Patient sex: M
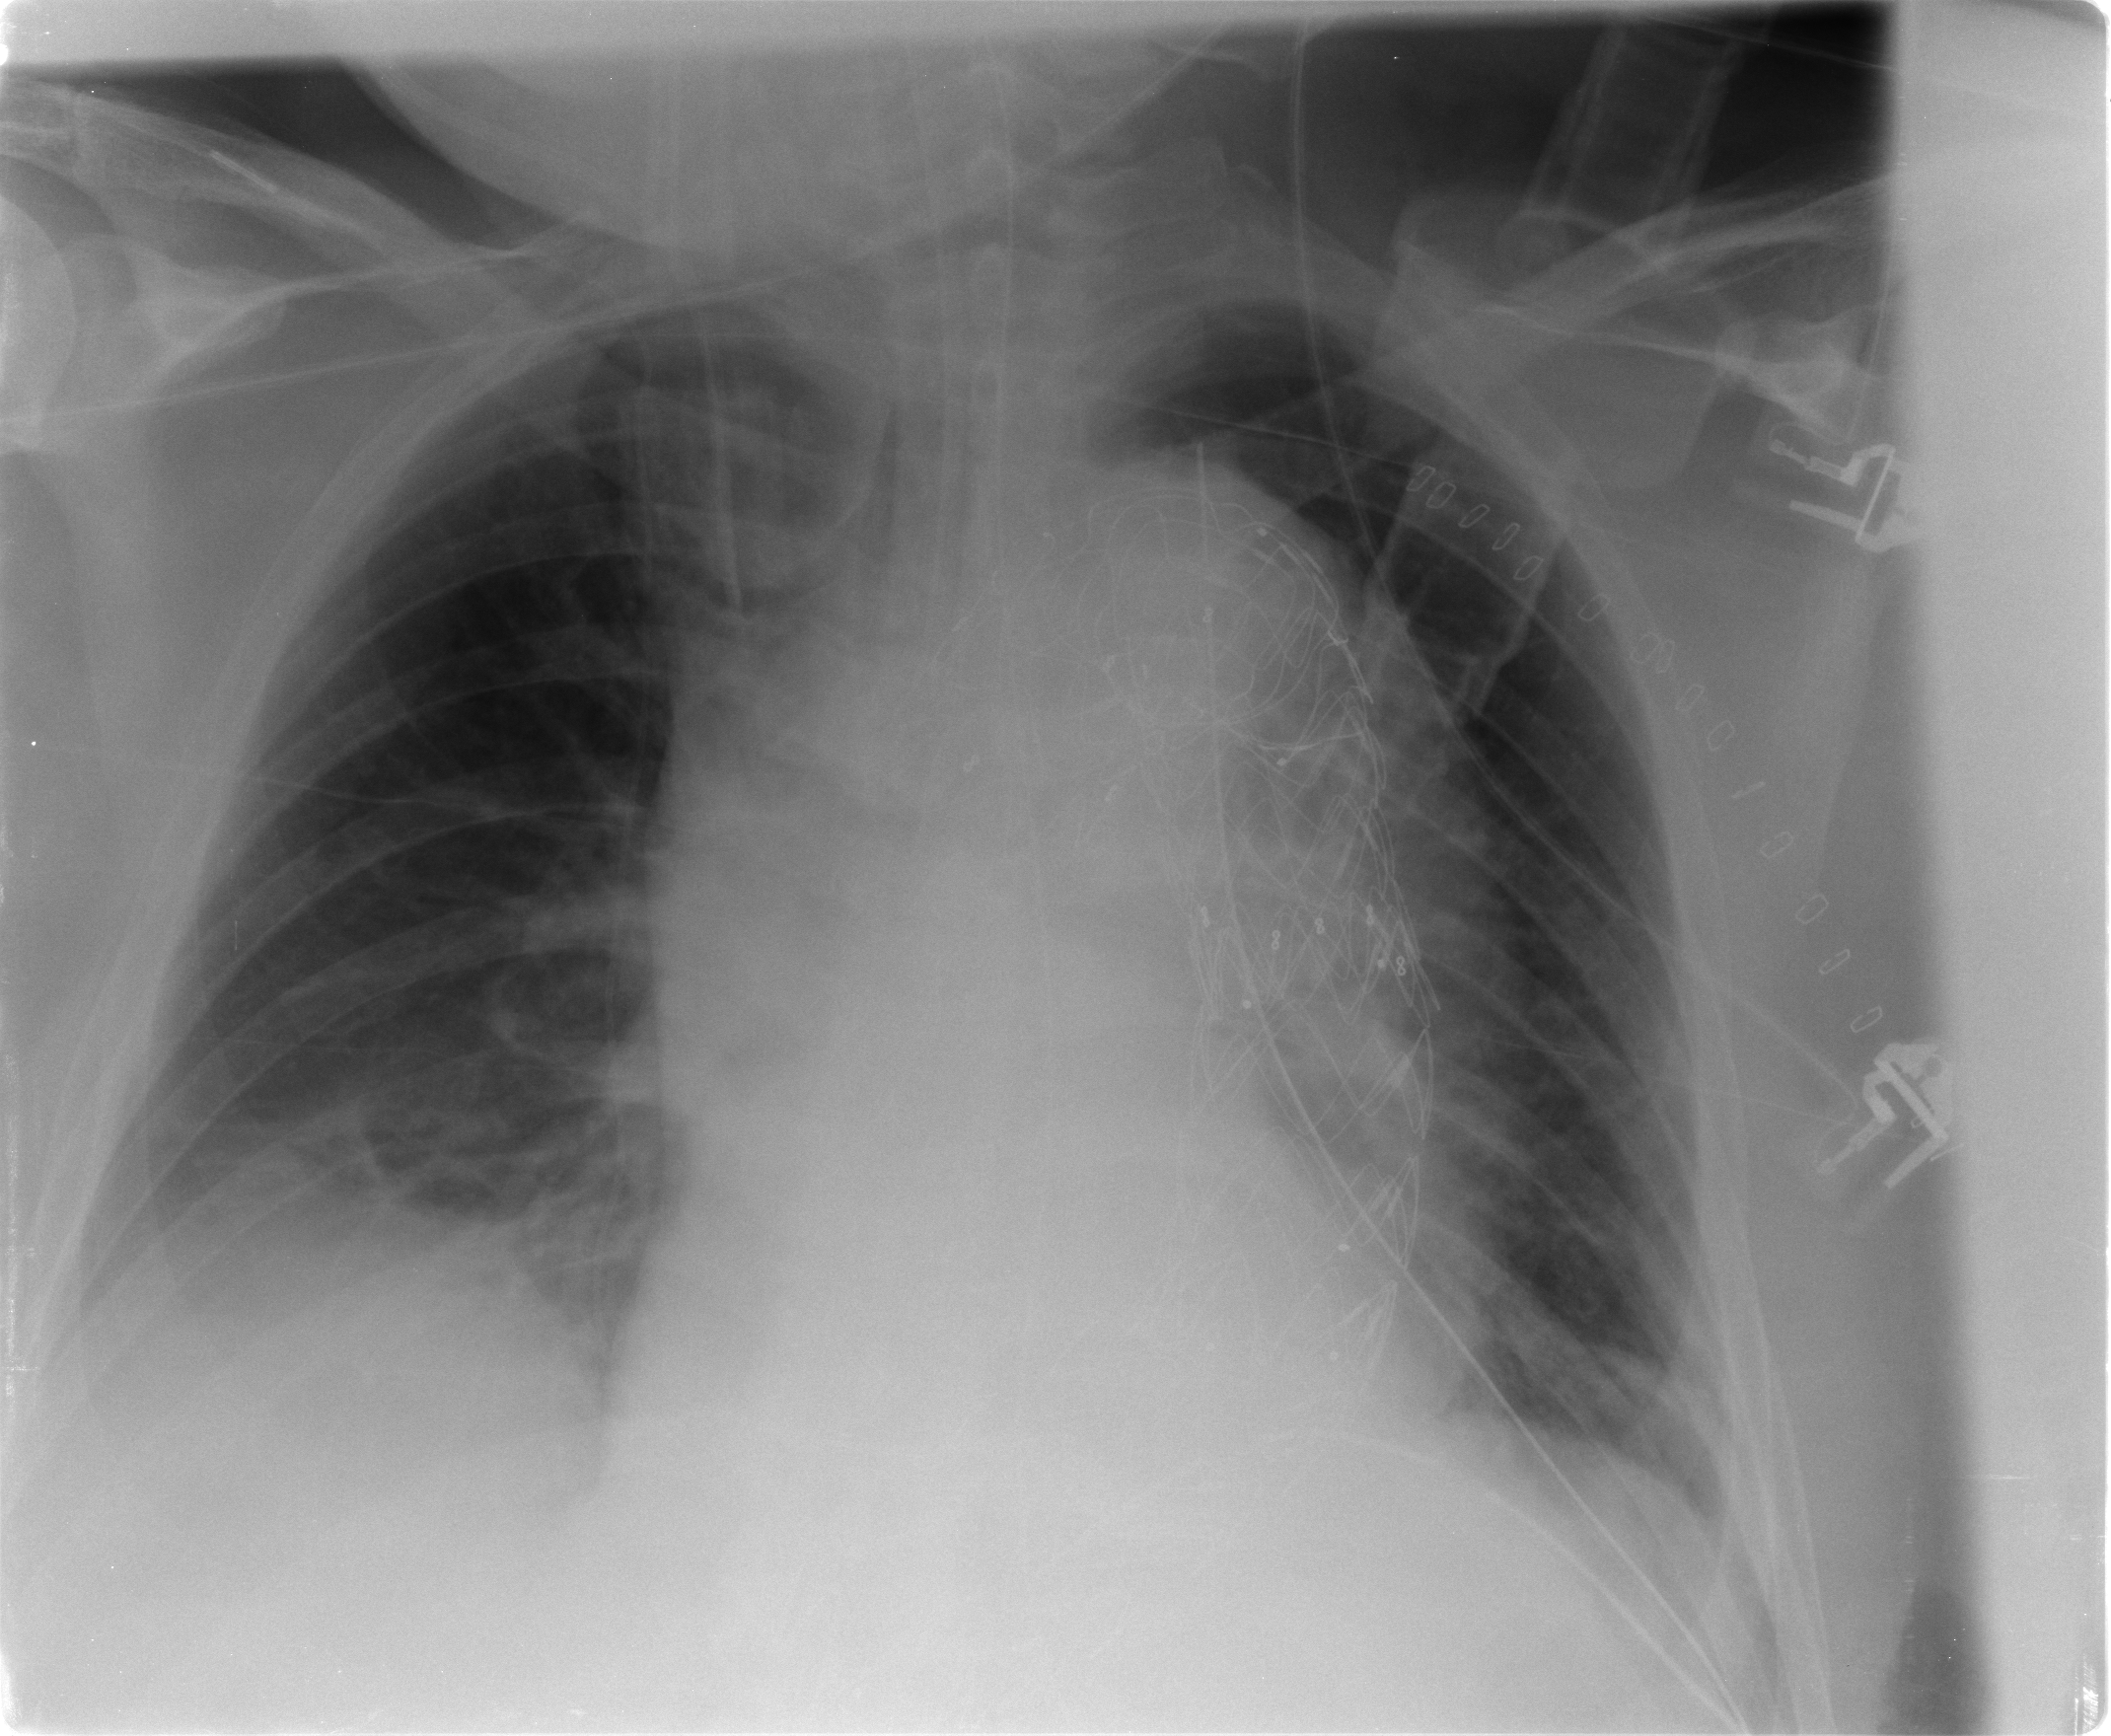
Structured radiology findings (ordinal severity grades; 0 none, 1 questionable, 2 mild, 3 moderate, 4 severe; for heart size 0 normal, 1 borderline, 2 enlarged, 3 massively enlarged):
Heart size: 2
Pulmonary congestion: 1
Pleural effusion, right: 2
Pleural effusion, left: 2
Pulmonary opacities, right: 1
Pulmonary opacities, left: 1
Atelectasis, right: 2
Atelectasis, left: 2